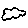
Label: cloud